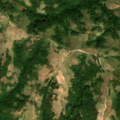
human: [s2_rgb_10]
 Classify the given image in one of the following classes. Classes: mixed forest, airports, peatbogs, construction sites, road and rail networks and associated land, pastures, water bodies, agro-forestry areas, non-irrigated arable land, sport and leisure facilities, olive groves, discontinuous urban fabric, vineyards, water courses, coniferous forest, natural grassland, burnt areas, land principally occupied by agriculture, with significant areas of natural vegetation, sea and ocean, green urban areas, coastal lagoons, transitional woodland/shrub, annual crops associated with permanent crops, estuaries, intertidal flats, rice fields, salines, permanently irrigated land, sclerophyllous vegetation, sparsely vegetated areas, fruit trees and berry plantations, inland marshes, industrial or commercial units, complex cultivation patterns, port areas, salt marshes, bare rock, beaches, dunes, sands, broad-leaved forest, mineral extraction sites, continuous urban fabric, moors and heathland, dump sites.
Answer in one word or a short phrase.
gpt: complex cultivation patterns, land principally occupied by agriculture, with significant areas of natural vegetation, broad-leaved forest